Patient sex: M
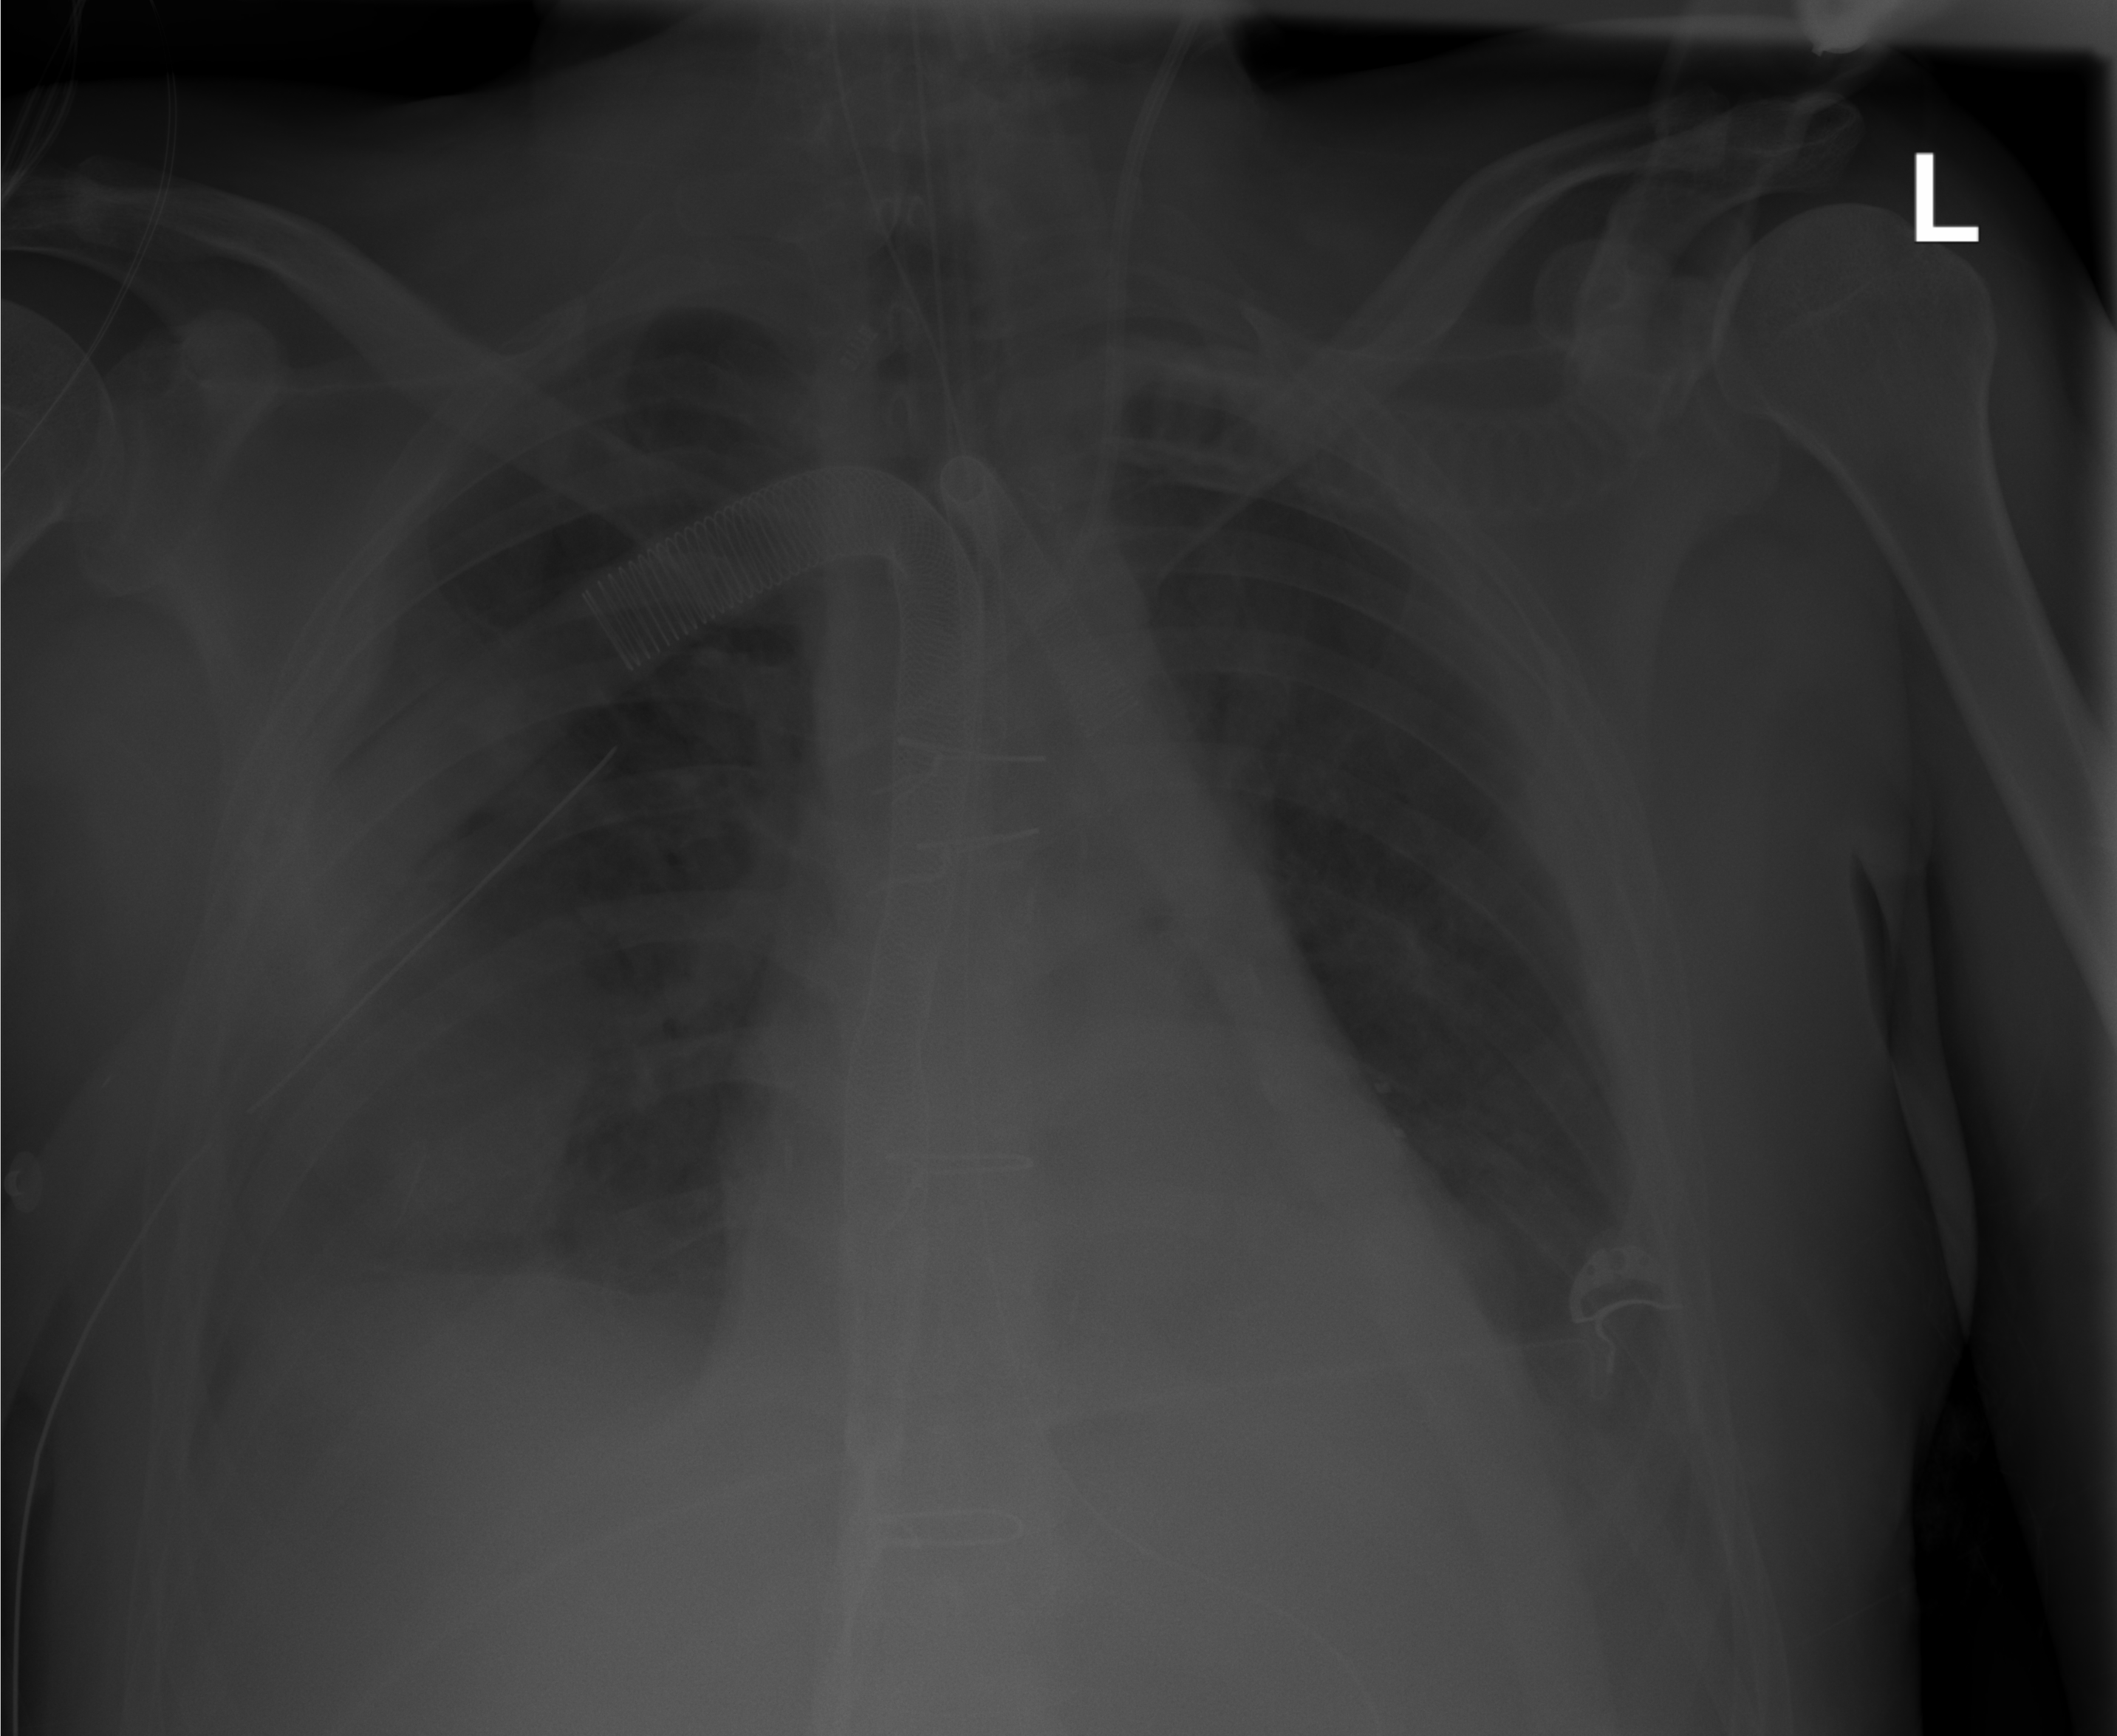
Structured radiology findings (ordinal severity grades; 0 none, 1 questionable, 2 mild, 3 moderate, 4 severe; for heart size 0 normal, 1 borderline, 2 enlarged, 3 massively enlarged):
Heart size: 0
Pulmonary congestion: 0
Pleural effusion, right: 2
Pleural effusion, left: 1
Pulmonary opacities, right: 0
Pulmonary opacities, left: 0
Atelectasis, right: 2
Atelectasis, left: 2